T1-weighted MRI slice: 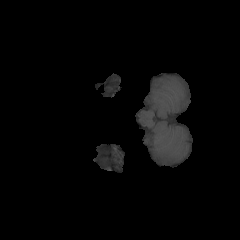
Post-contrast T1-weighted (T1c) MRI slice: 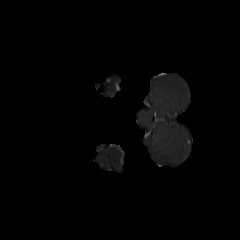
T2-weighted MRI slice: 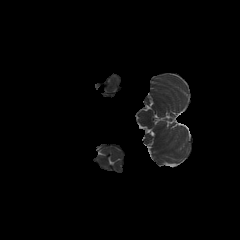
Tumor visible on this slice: no